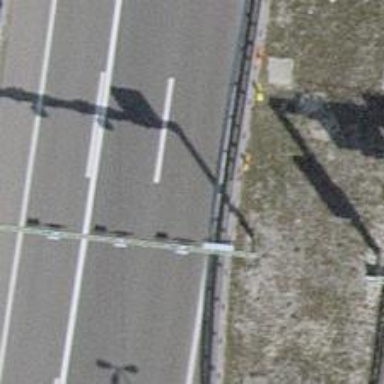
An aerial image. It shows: Traffic signal gantry.